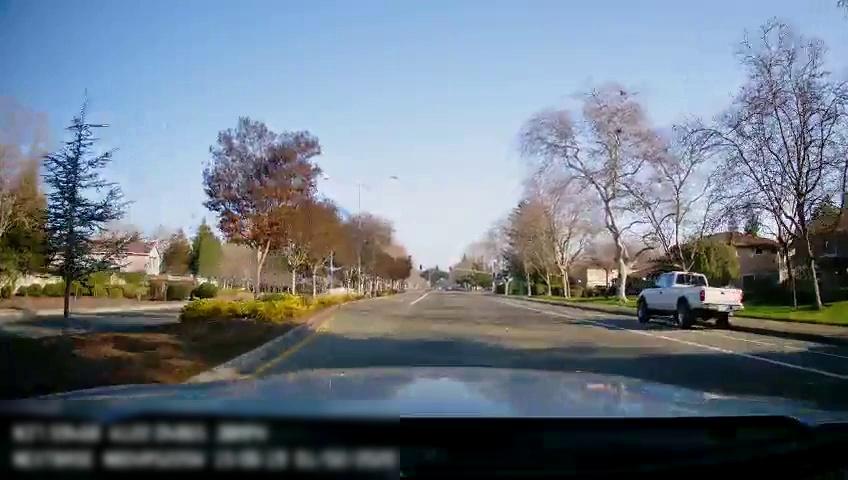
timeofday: Day
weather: Sunny
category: Drivable Space
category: Drivable Space
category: Vehicles | Truck
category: Lanes | Current Lane
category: Lanes | Alternate Lane
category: Lanes | Current Lane